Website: macys
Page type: payment
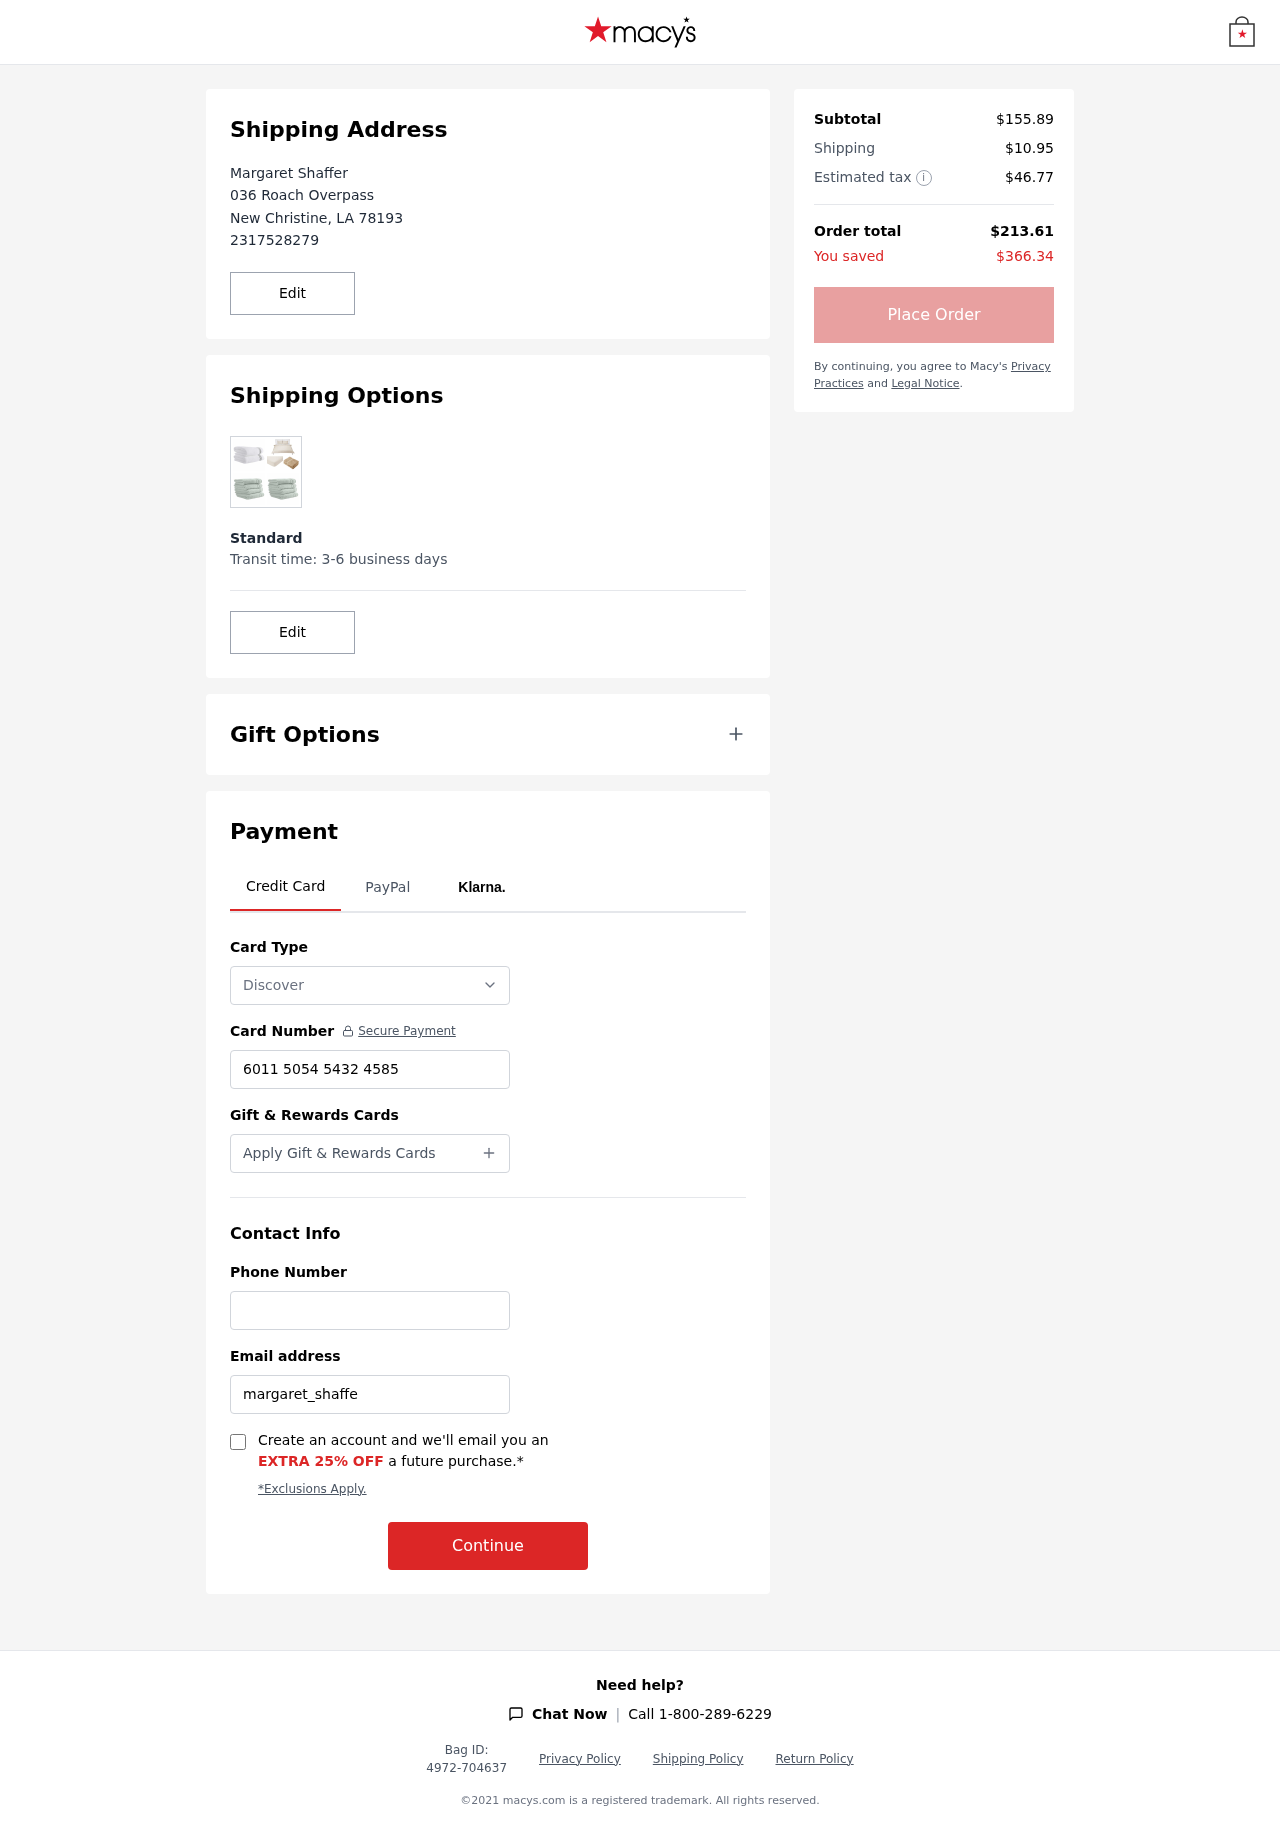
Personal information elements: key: PII_CARD_NUMBER
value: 6011 5054 5432 4585
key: PII_CARD_TYPE
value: Discover
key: PII_CITY
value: New Christine
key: PII_EMAIL
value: margaret_shaffer@gmail.com
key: PII_FULLNAME
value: Margaret Shaffer
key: PII_PHONE
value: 2317528279
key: PII_POSTCODE
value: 78193
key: PII_STATE_ABBR
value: LA
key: PII_STREET
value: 036 Roach Overpass
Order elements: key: ORDER_SUBTOTAL
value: $155.89
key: ORDER_SHIPPING_COST
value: $10.95
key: ORDER_TAX
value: $46.77
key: ORDER_TOTAL
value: $213.61
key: ORDER_SAVINGS
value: $366.34